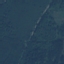
Land use / land cover class: Forest